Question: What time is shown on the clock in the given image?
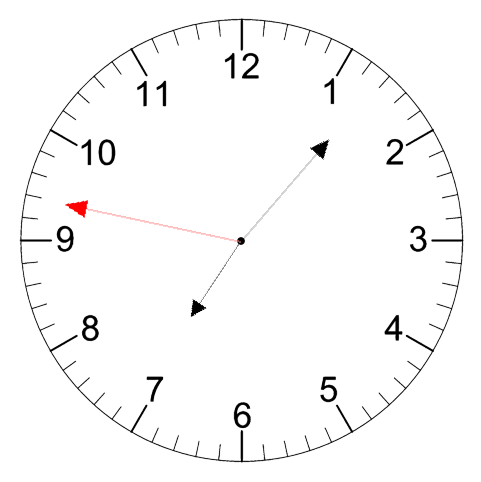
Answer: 07:06:47